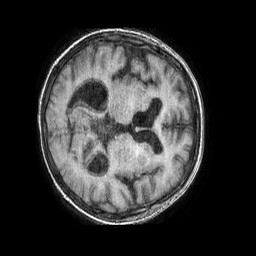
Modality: T1w
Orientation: axial
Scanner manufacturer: philips
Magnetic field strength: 1.5 T
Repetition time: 0.007788 s
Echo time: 0.00357 s